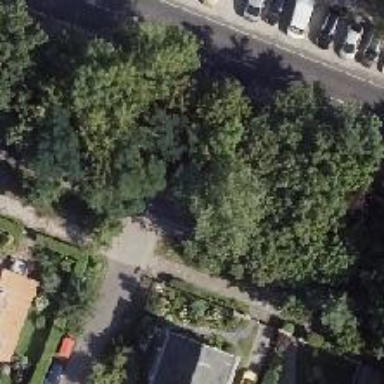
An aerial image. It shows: Residential road with asphalt surface. There is parking lane on the right side.